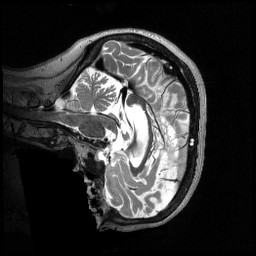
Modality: T2w
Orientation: sagittal
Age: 70
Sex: female
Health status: healthy
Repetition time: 3.2 s
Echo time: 0.563 s